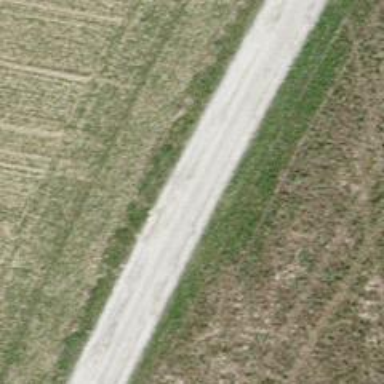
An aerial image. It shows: Track with grade2 pebblestone surface.